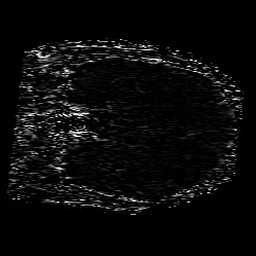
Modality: SWI
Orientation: coronal
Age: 51
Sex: female
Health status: ill
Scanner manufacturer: philips
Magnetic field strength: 3 T
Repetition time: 0.031 s